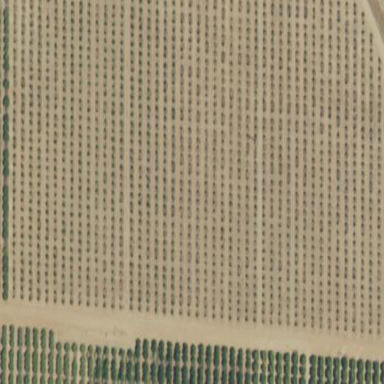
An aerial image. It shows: Orange orchard with rows of vibrant orange trees.